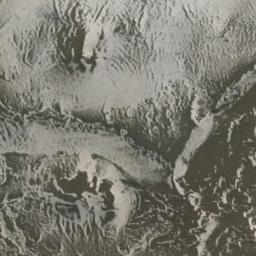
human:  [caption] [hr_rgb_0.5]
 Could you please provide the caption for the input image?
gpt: It is a large piece of  white desert with many sand dunes and brown gullys .

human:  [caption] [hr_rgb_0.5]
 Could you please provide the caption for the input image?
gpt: The desert has white sand and some dunes .

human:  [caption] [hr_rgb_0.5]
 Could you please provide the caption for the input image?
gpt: The black desert is full of white snow .

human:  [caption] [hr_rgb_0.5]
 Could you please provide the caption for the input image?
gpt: The color of this desert is taupe .

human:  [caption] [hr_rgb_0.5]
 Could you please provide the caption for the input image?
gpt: A white desert with some green land .